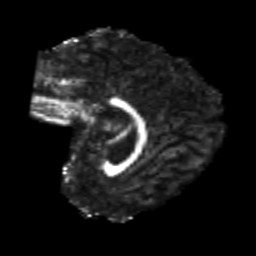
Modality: FA
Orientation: sagittal
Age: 26
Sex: female
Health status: healthy
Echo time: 0.074 s